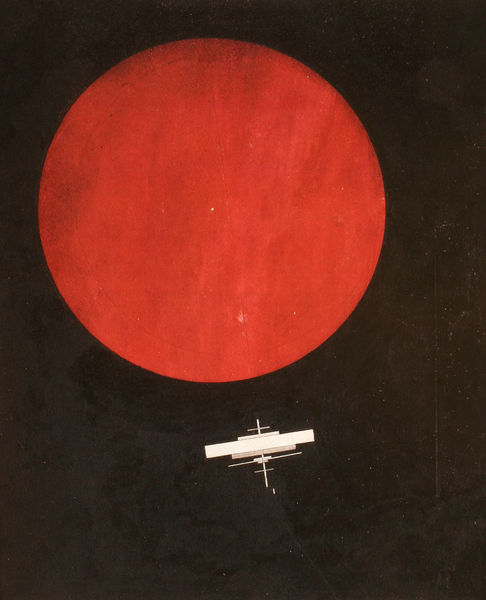
Titel: Kosmos - Roter Kreis auf schwarzer Oberfläche
Künstler: Ilja Tschaschnik
Institution: Sammlung Thomas P. Whitney
Schlagwörter: dunkel, feuer, gemälde, himmel, schatten, weiß, gelb, komposition, landschaft, braun, grau, licht, raum, schwarz, zeichnung, rot, ball, flächig, bild, erde, sonne, kontrast, kreis, rund, schiff, liebe, moderne, russland, abstrakt, fläche, modern, farbe, formen, grafik, klein, linien, dick, einfach, balken, wiess, dünn, striche, rechtecke, punkte, mond, kreuz, rechteck, stern, linie, minimalistisch, geld, schweben, symmetrisch, form, groß, strich, punkt, intensiv, kugel, geometrisch, scwarz, schlieren, mars, objekt, schwebend, geometrie, universum, kandinsky, konstruktivismus, planet, weltall, antenne, russisch, sone, winkel, rhythmus, rechtwinklig, all, ballon, ding, sphäre, satelit, lissitzky, suprematismus, weltalle, raumschiff, weltraum, satellit, orbit, raumfahrt, roter kreis, malewitch, kontruktivismus, weltraumschiff, spaceshuttle, shuttle, sputnik, kandisky, krieis, weißweiß, escharz, mondsode